Current action and preconditions to check: trajectory_clear

Your task: For each precondition in the list above, predict whether it will hold at this action.

Consider the current scene as observed from the mobile robot's camera, and analyze the predicted future states of all dynamic agents (e.g., people, animals, vehicles, or any moving entities) within the NEXT SECOND.

IMPORTANT: Only answer "very likely" if you are absolutely certain—based on strong, clear evidence—that a dynamic agent will violate the precondition in the predicted future state. Do NOT answer "very likely" for unlikely, ambiguous, or low-probability risks.

Ask yourself for each precondition: Is there a high probability, with clear and convincing evidence, that the predicted future states of any dynamic agent will interfere with the predicted future state of the currently executing action within the NEXT SECOND, causing that precondition to fail?

Assess the risk level based on these predictions. Use "likely" or "very likely" if motions create a clear risk of interference.

Use "neutral" or "improbable" if agents are nearby but their predicted paths are clearly diverging or non-conflicting.

Failure Risk Categories: "very improbable", "improbable", "neutral", "likely", "very likely"

Answer Format: Output ONLY the probability_of_failure value from these categories: "very improbable", "improbable", "neutral", "likely", "very likely"

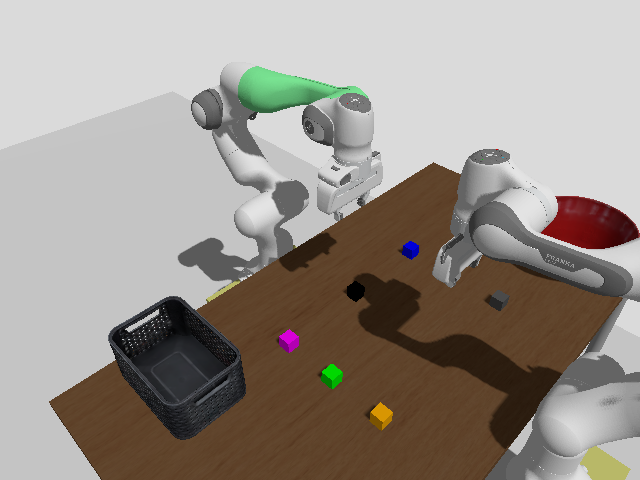

Answer: very improbable